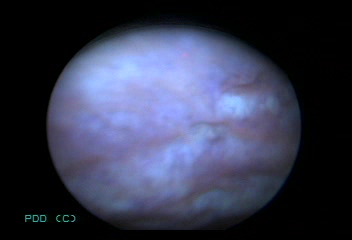
Modality: BLC
Class: Normal mucosa
Bladder cancer association: No